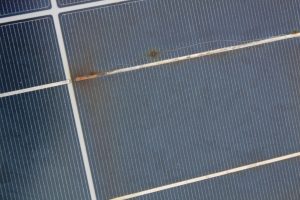
Label: Electrical-damage